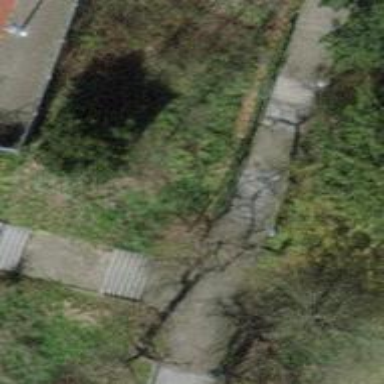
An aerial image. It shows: Flight of steps with sett surface.